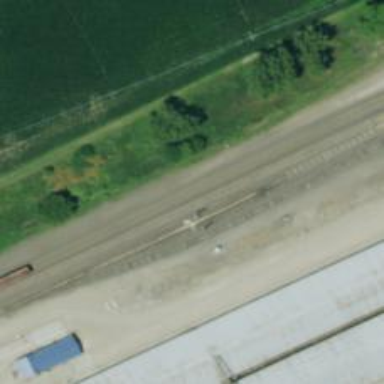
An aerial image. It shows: Railway siding with rails.